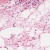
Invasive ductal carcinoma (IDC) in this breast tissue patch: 0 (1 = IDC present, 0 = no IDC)